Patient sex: M
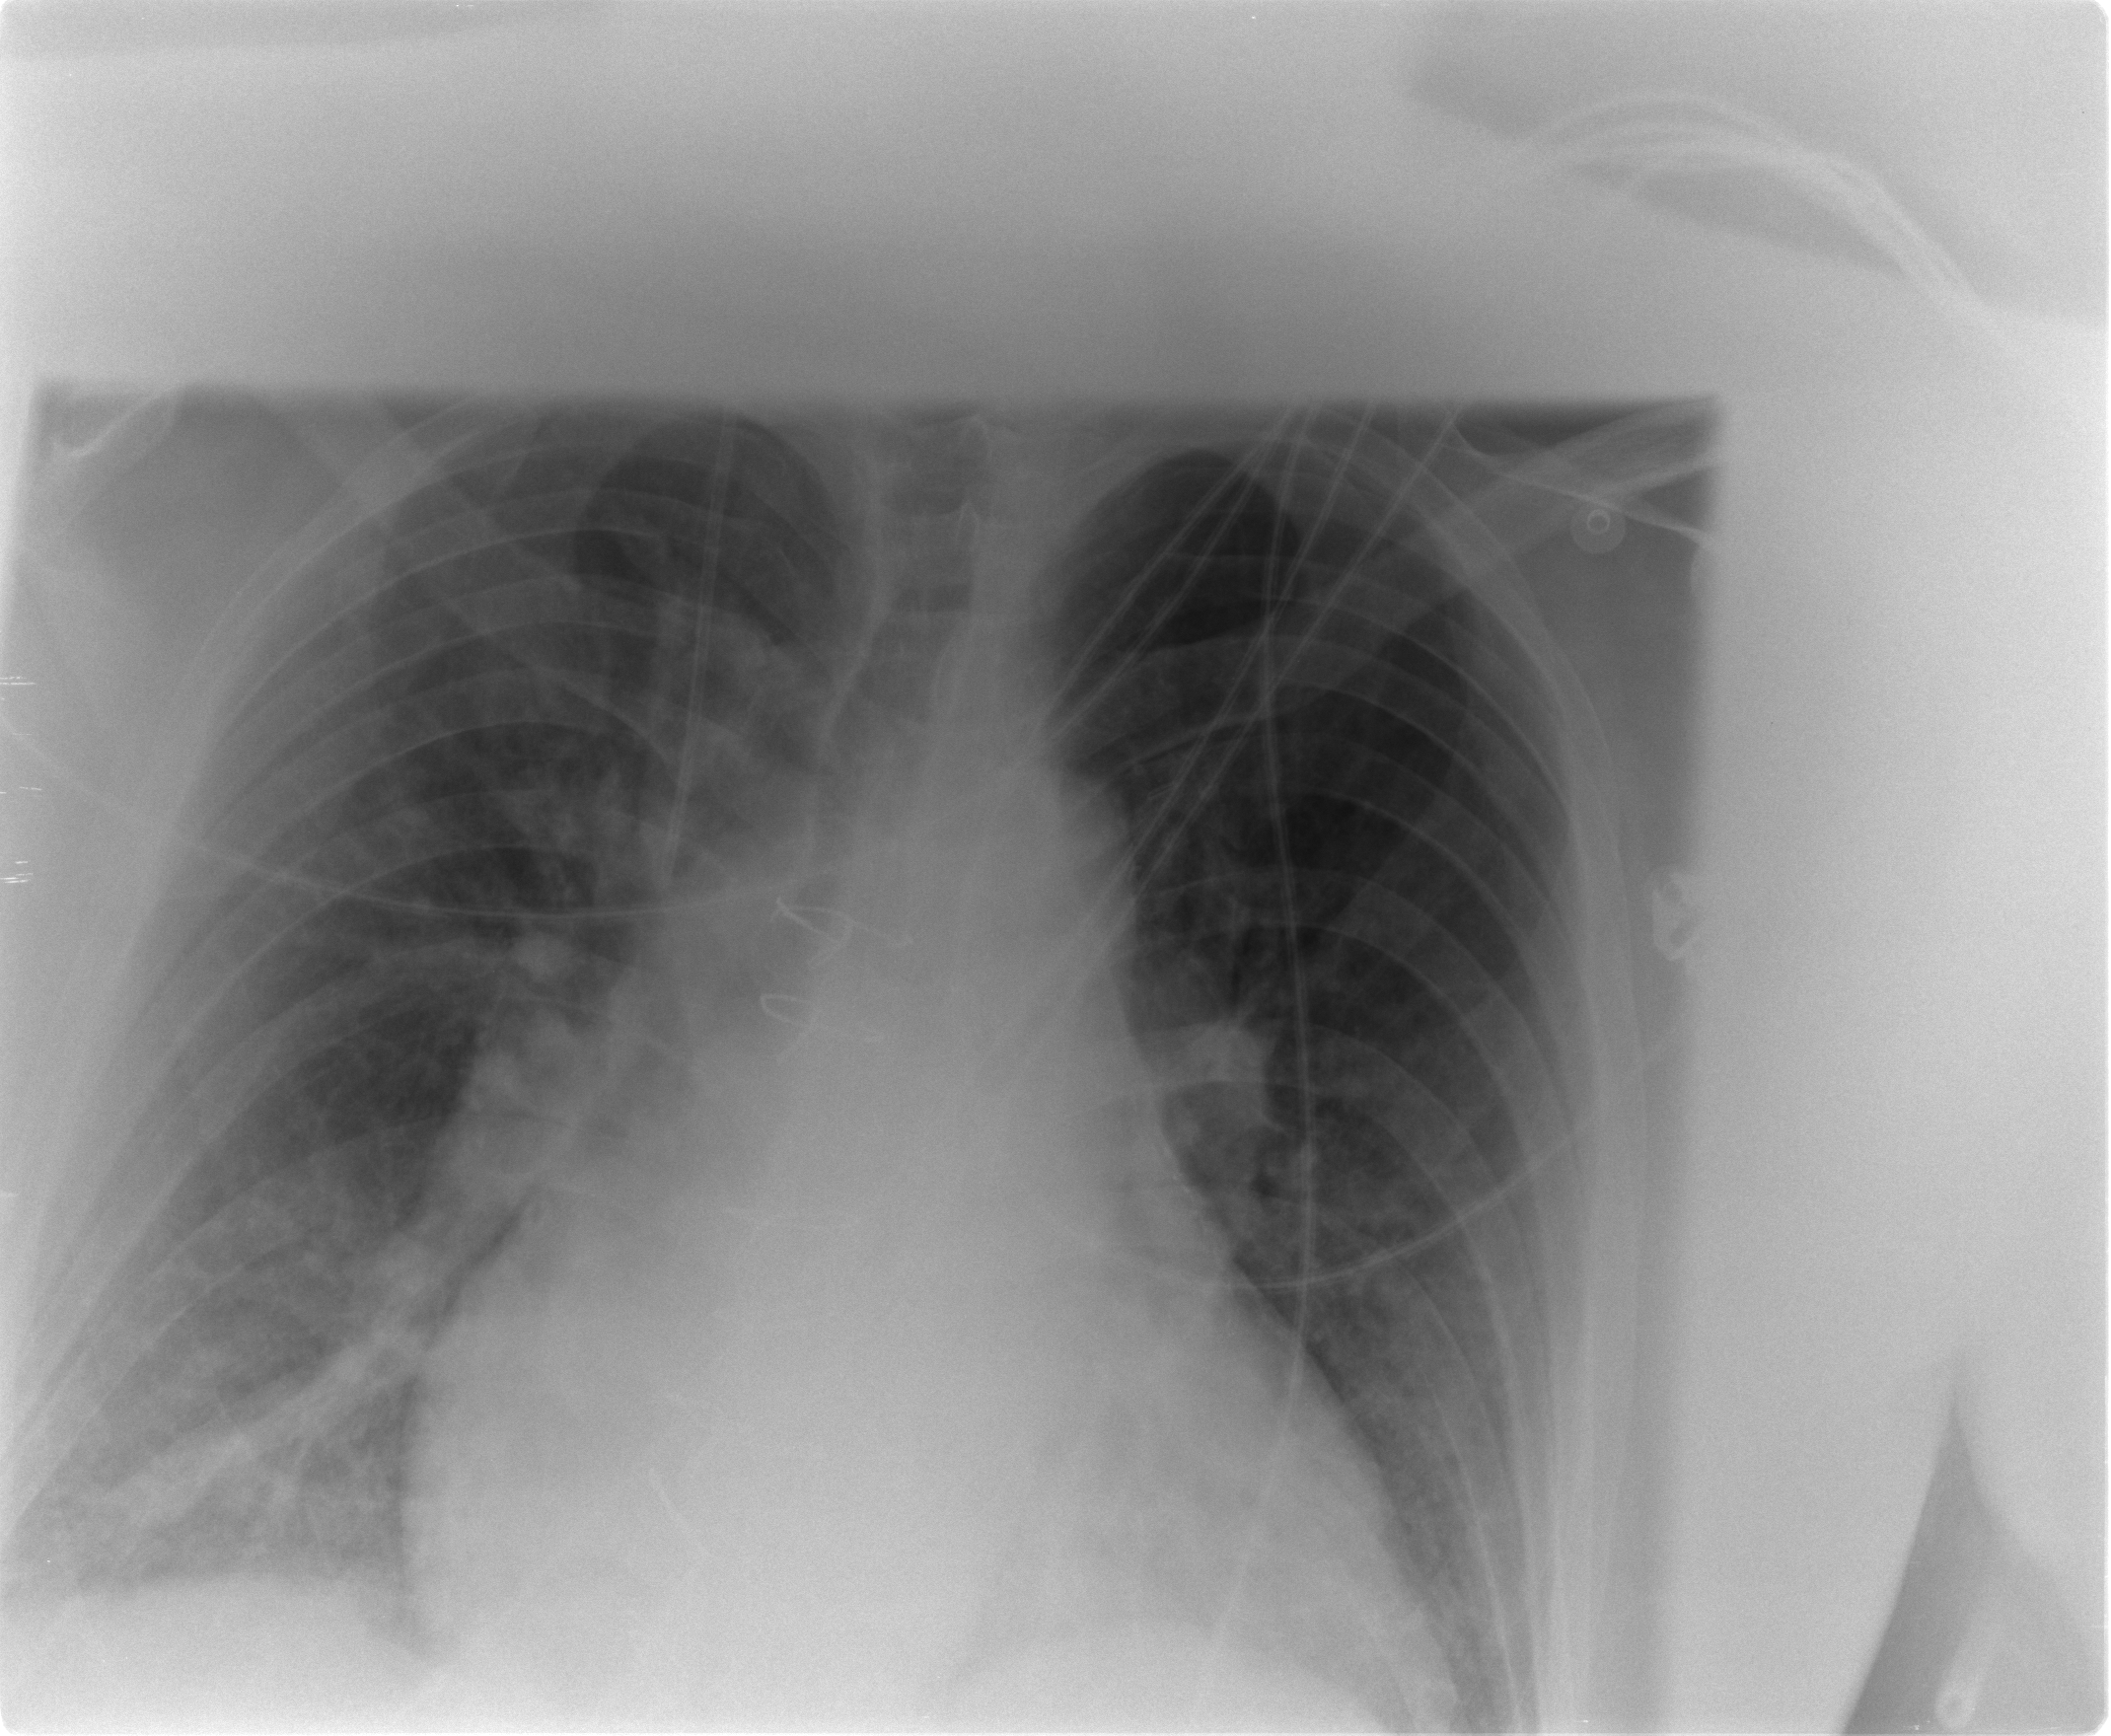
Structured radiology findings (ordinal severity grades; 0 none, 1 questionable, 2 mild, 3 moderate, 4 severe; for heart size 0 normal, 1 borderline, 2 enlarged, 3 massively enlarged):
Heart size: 2
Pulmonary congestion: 0
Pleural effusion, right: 0
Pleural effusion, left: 0
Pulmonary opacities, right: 1
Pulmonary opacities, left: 0
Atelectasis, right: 2
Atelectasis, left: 1